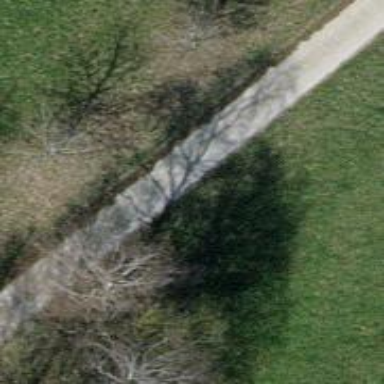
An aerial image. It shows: Well-maintained agricultural track with grade 1 tracktype.